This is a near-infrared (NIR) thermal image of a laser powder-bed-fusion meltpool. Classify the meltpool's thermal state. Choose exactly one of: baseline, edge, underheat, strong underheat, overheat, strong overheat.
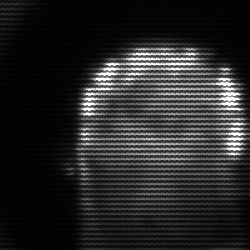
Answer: baseline